Question: According to the documentation, <URL>. Any idea on how to emulate that?
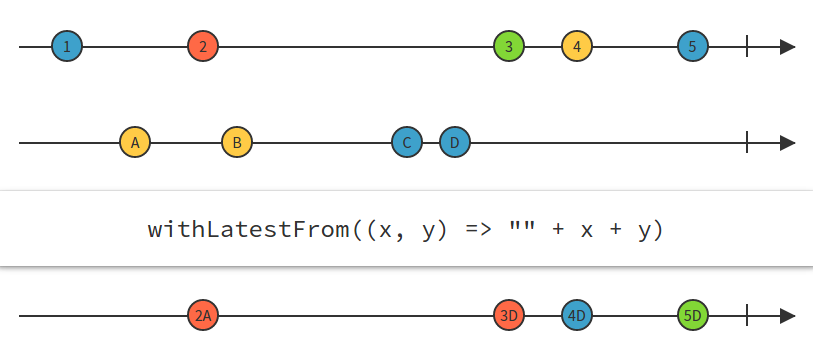
Answer: Given 'a' as the main observable and 'b' as the 'latest from' observable, this pseudo-java8 lambda should do what you want:
'''
a.publish(a' -> b.switchMap(y -> a'.map(x -> x + y)))
'''
This first publishes 'a' as 'a'', which allows it to be subscribed to repeatedly without restarting the stream. Then, each time a new item from 'b' is emitted, it resubscribes to the ongoing stream of 'a', which combines the latest output of 'b' with each output of 'a'.
You could easily wrap that as an implementation of RxJava's 'Transformer', like this (also semi-pseudo, so check my syntax):
'''
public class WithLatestFrom<T, U, V> implements Transformer<T, V> {
private final Func2<T, U, V> function;
private final Observable<U> latest;
private WithLatestFrom<T, U, V>(final Observable<U> latest, Func2<T, U, V> function) {
this.function = function;
this.latest = latest;
}
public static <T, U, V> WithLatestFrom<T, U, V> with(
final Observable<U> latest, Func2<T, U, V> function) {
return new WithLatestFrom<T, U, V>(latest, function);
}
@Override
public Observable<V> call(final Observable<T> source) {
return source.publish((publishedSource) -> latest.switchMap((y) ->
publishedSource.map((x) -> function.call(x, y)));
}
}
'''
Then you can reuse it in your code like:
'''
a.compose(WithLatestFrom.with(b, (x, y) -> x + y));
'''